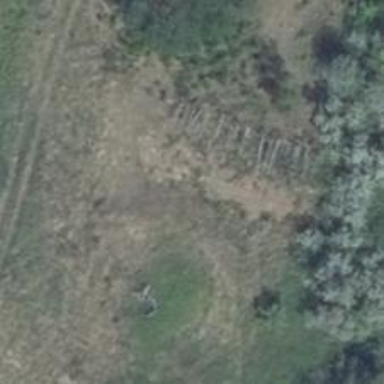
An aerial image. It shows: Hunting stand.